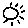
Label: sun